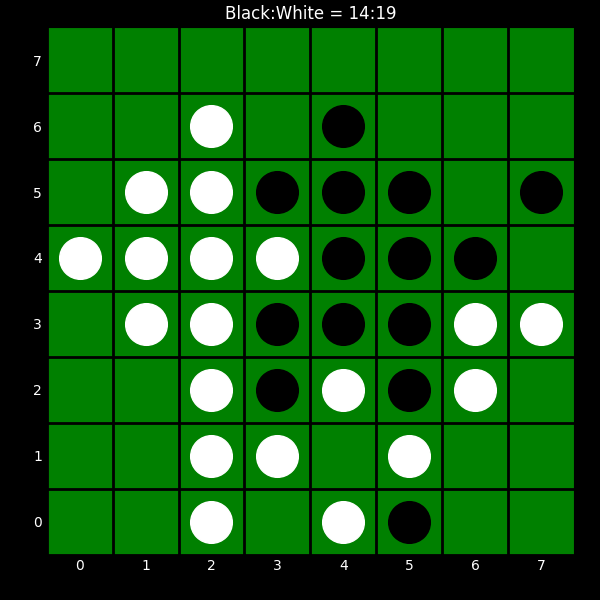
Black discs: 14
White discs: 19